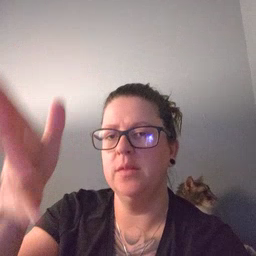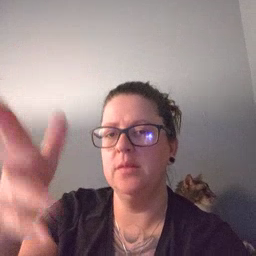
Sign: grandpa